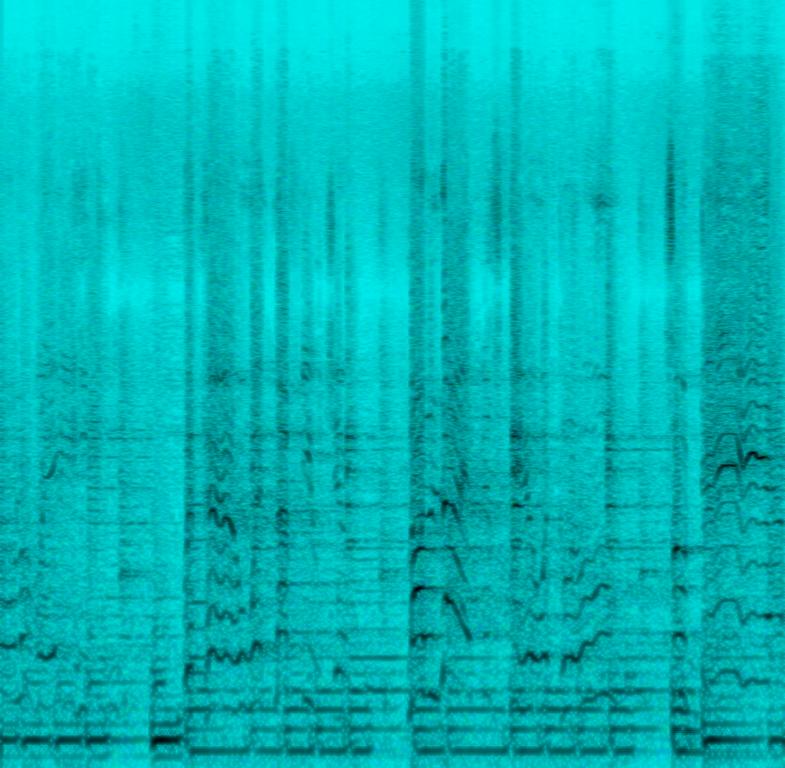
A male voice is singing loud and soulful while a e-bass takes the major role of the instrumental serving with a percussive rhythm along with a e-guitar strumming short chords where a snare could have been. Male backing vocals singing harmonies in the background. The recording sounds old and therefore not of the best quality. This song may be playing while eating a romantic dinner with your partner.